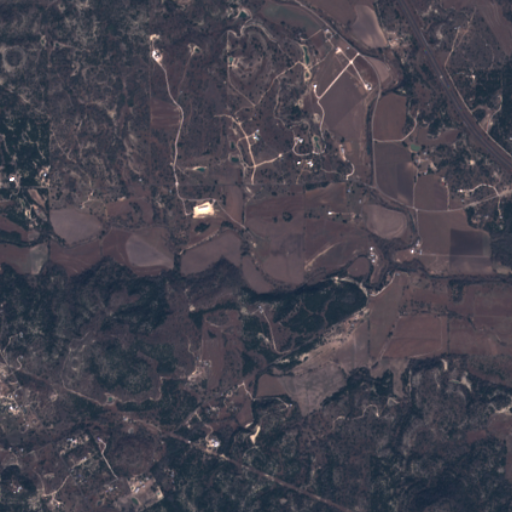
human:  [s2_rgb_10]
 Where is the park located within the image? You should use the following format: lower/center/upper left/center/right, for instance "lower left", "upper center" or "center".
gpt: The park is located in the upper center of the image.
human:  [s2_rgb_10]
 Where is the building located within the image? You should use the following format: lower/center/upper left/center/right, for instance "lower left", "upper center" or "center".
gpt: The building is located in the upper right of the image.
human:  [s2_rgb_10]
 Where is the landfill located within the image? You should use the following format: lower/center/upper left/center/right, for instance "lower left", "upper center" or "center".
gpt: There is no landfill in the image.